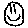
Label: smiley face